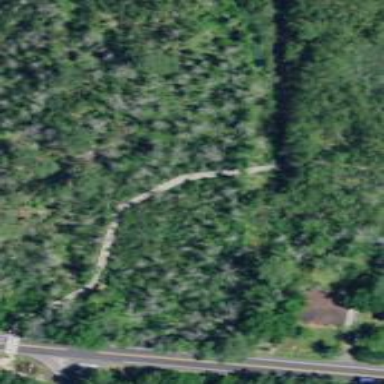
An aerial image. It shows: Path leading to bridge.